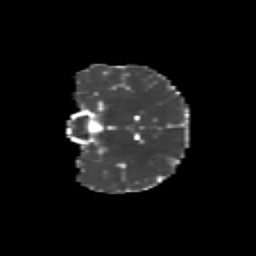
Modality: MD
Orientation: coronal
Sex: female
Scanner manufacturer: siemens
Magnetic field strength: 3 T
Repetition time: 5 s
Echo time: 0.071 s